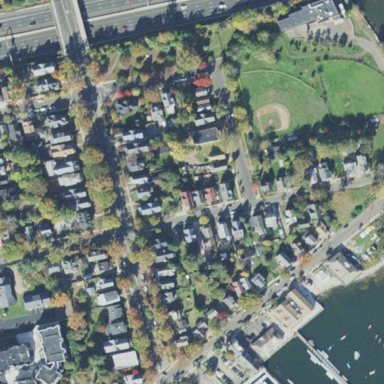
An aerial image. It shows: Neighbourhood with historic district.